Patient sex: M
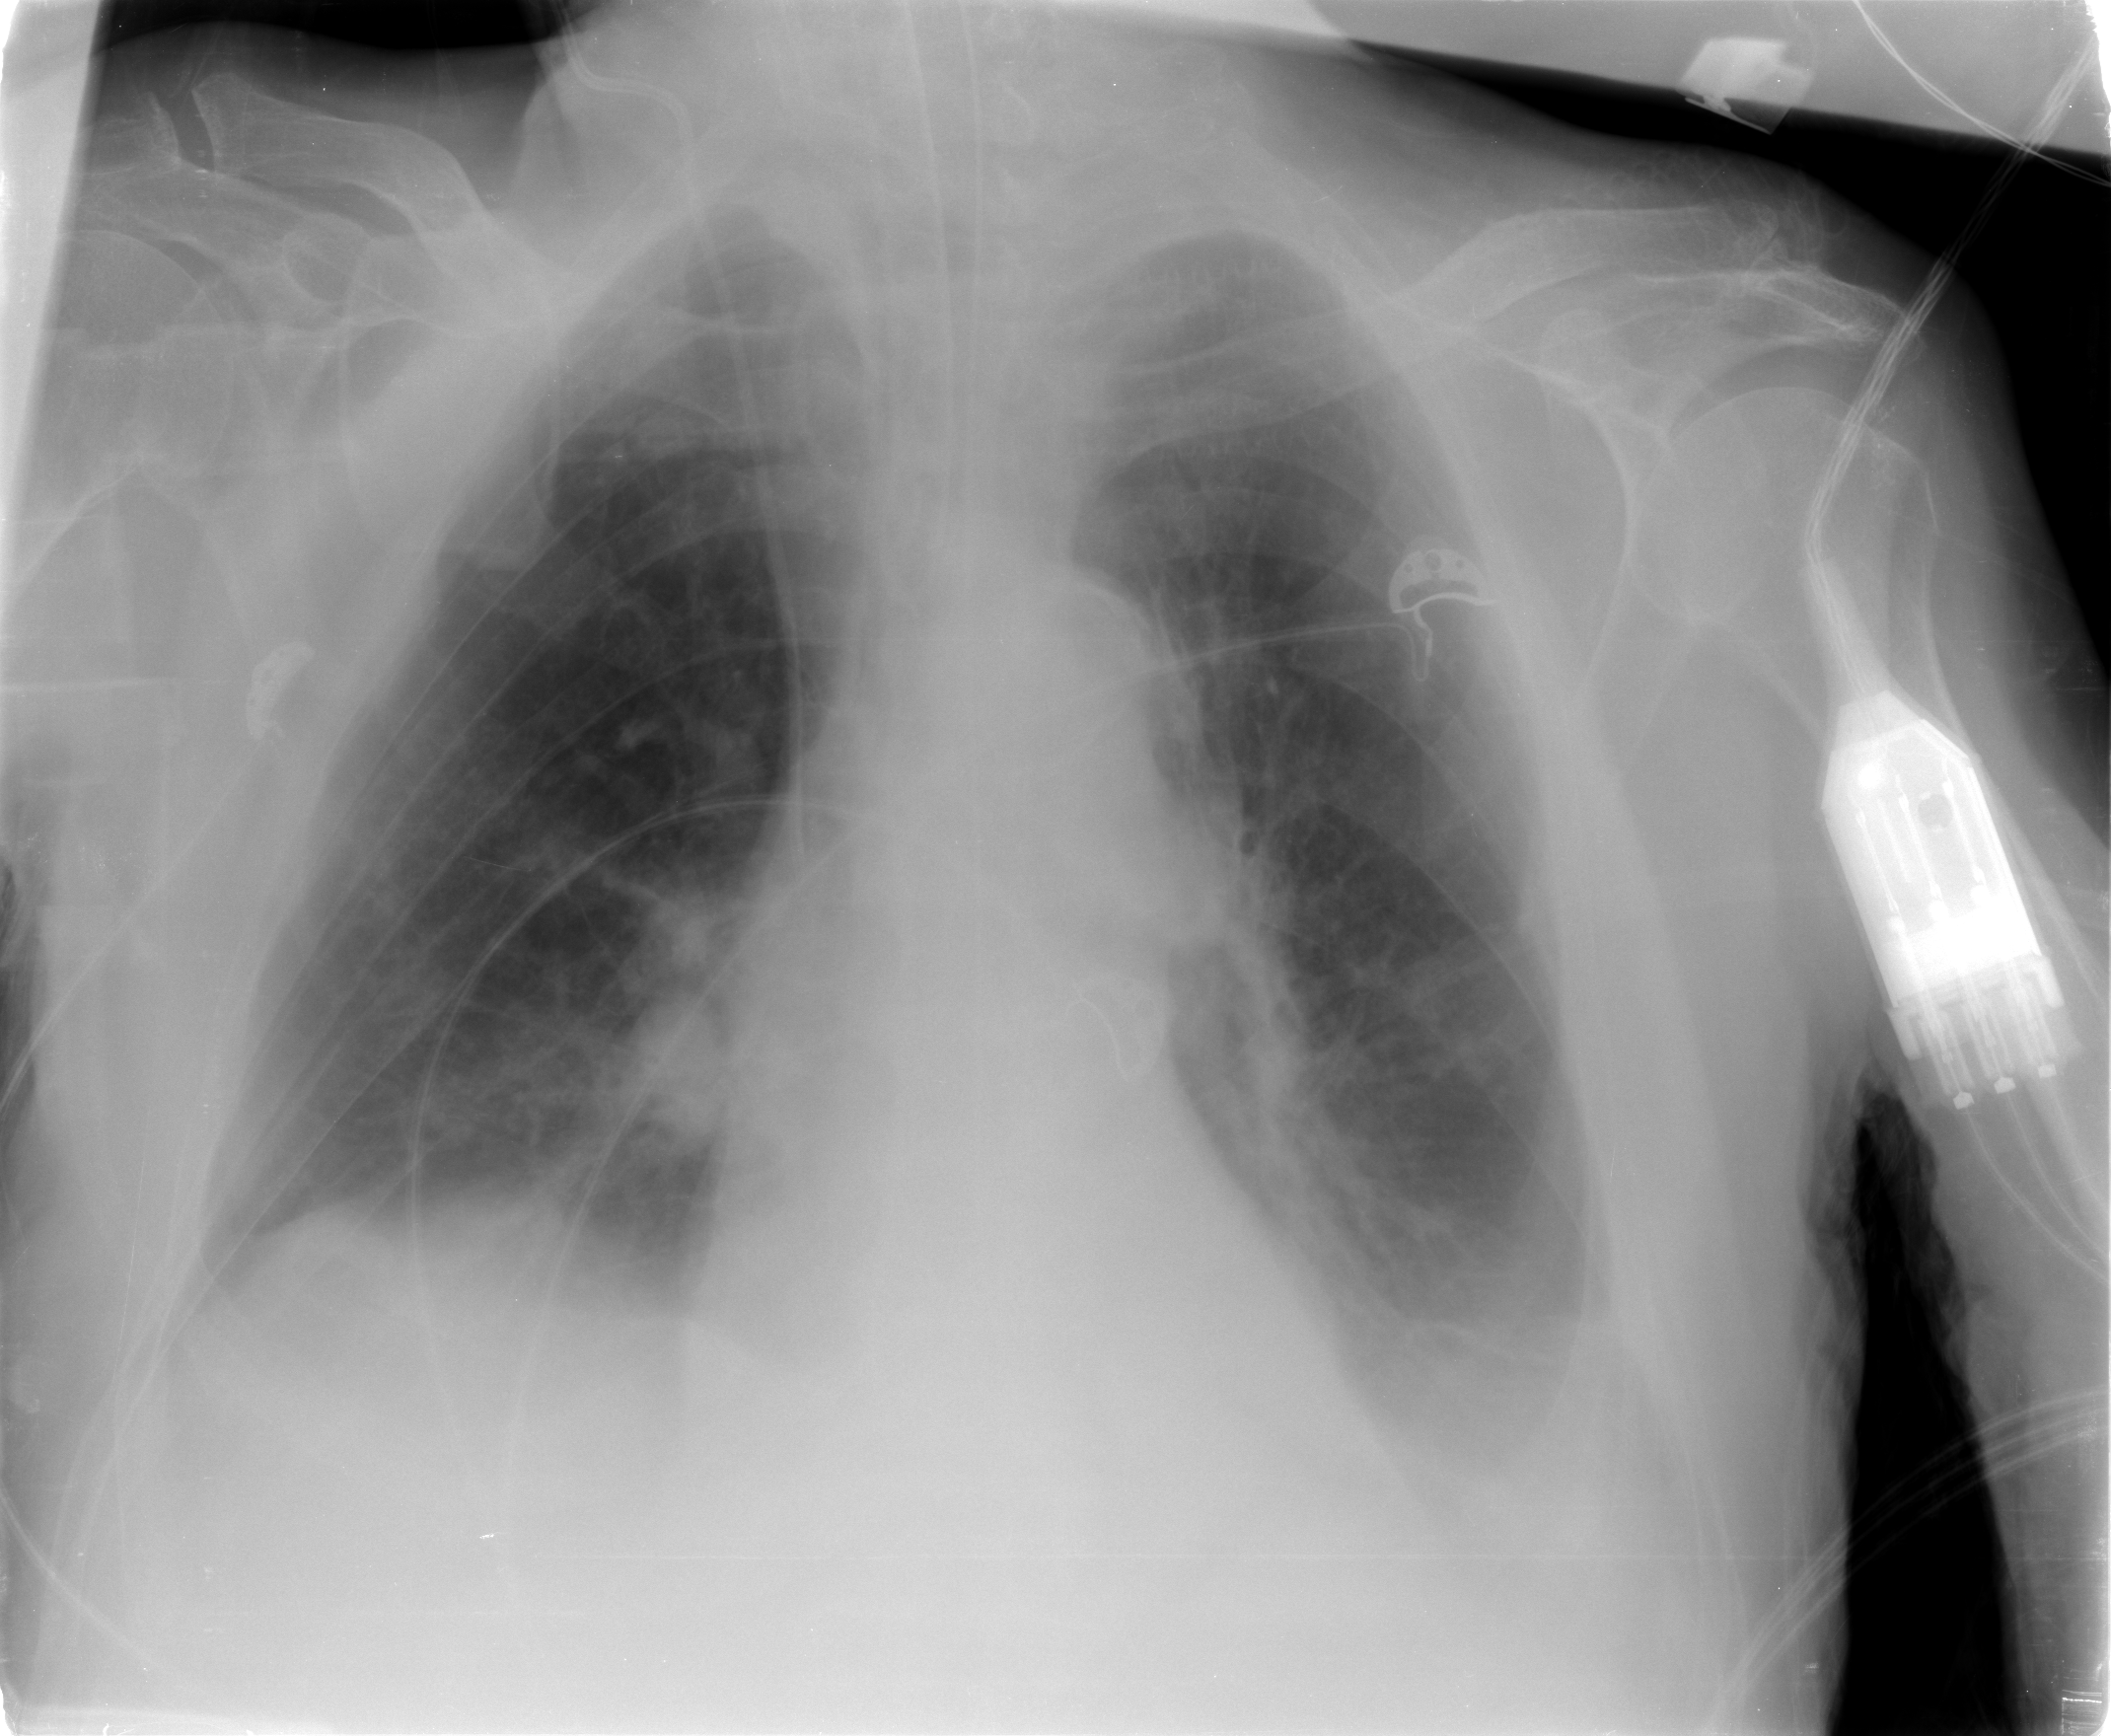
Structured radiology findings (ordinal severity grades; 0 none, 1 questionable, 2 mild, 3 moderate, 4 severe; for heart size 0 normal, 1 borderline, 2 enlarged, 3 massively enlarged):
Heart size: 0
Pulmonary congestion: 0
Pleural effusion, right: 2
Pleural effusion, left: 2
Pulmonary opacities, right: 1
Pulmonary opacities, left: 1
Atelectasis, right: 2
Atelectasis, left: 2